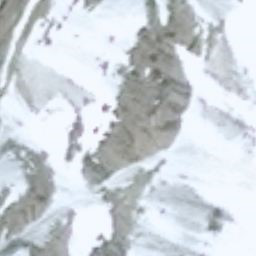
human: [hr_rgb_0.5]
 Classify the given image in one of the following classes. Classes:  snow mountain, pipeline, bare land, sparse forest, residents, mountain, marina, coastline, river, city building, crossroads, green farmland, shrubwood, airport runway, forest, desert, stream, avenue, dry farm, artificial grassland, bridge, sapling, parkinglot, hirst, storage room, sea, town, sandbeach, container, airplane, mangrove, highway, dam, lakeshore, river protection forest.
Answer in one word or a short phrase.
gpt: snow mountain